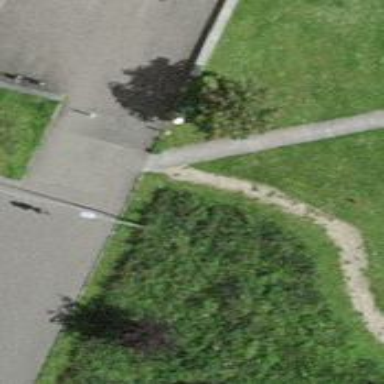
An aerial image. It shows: Footway made of paving stones.